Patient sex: M
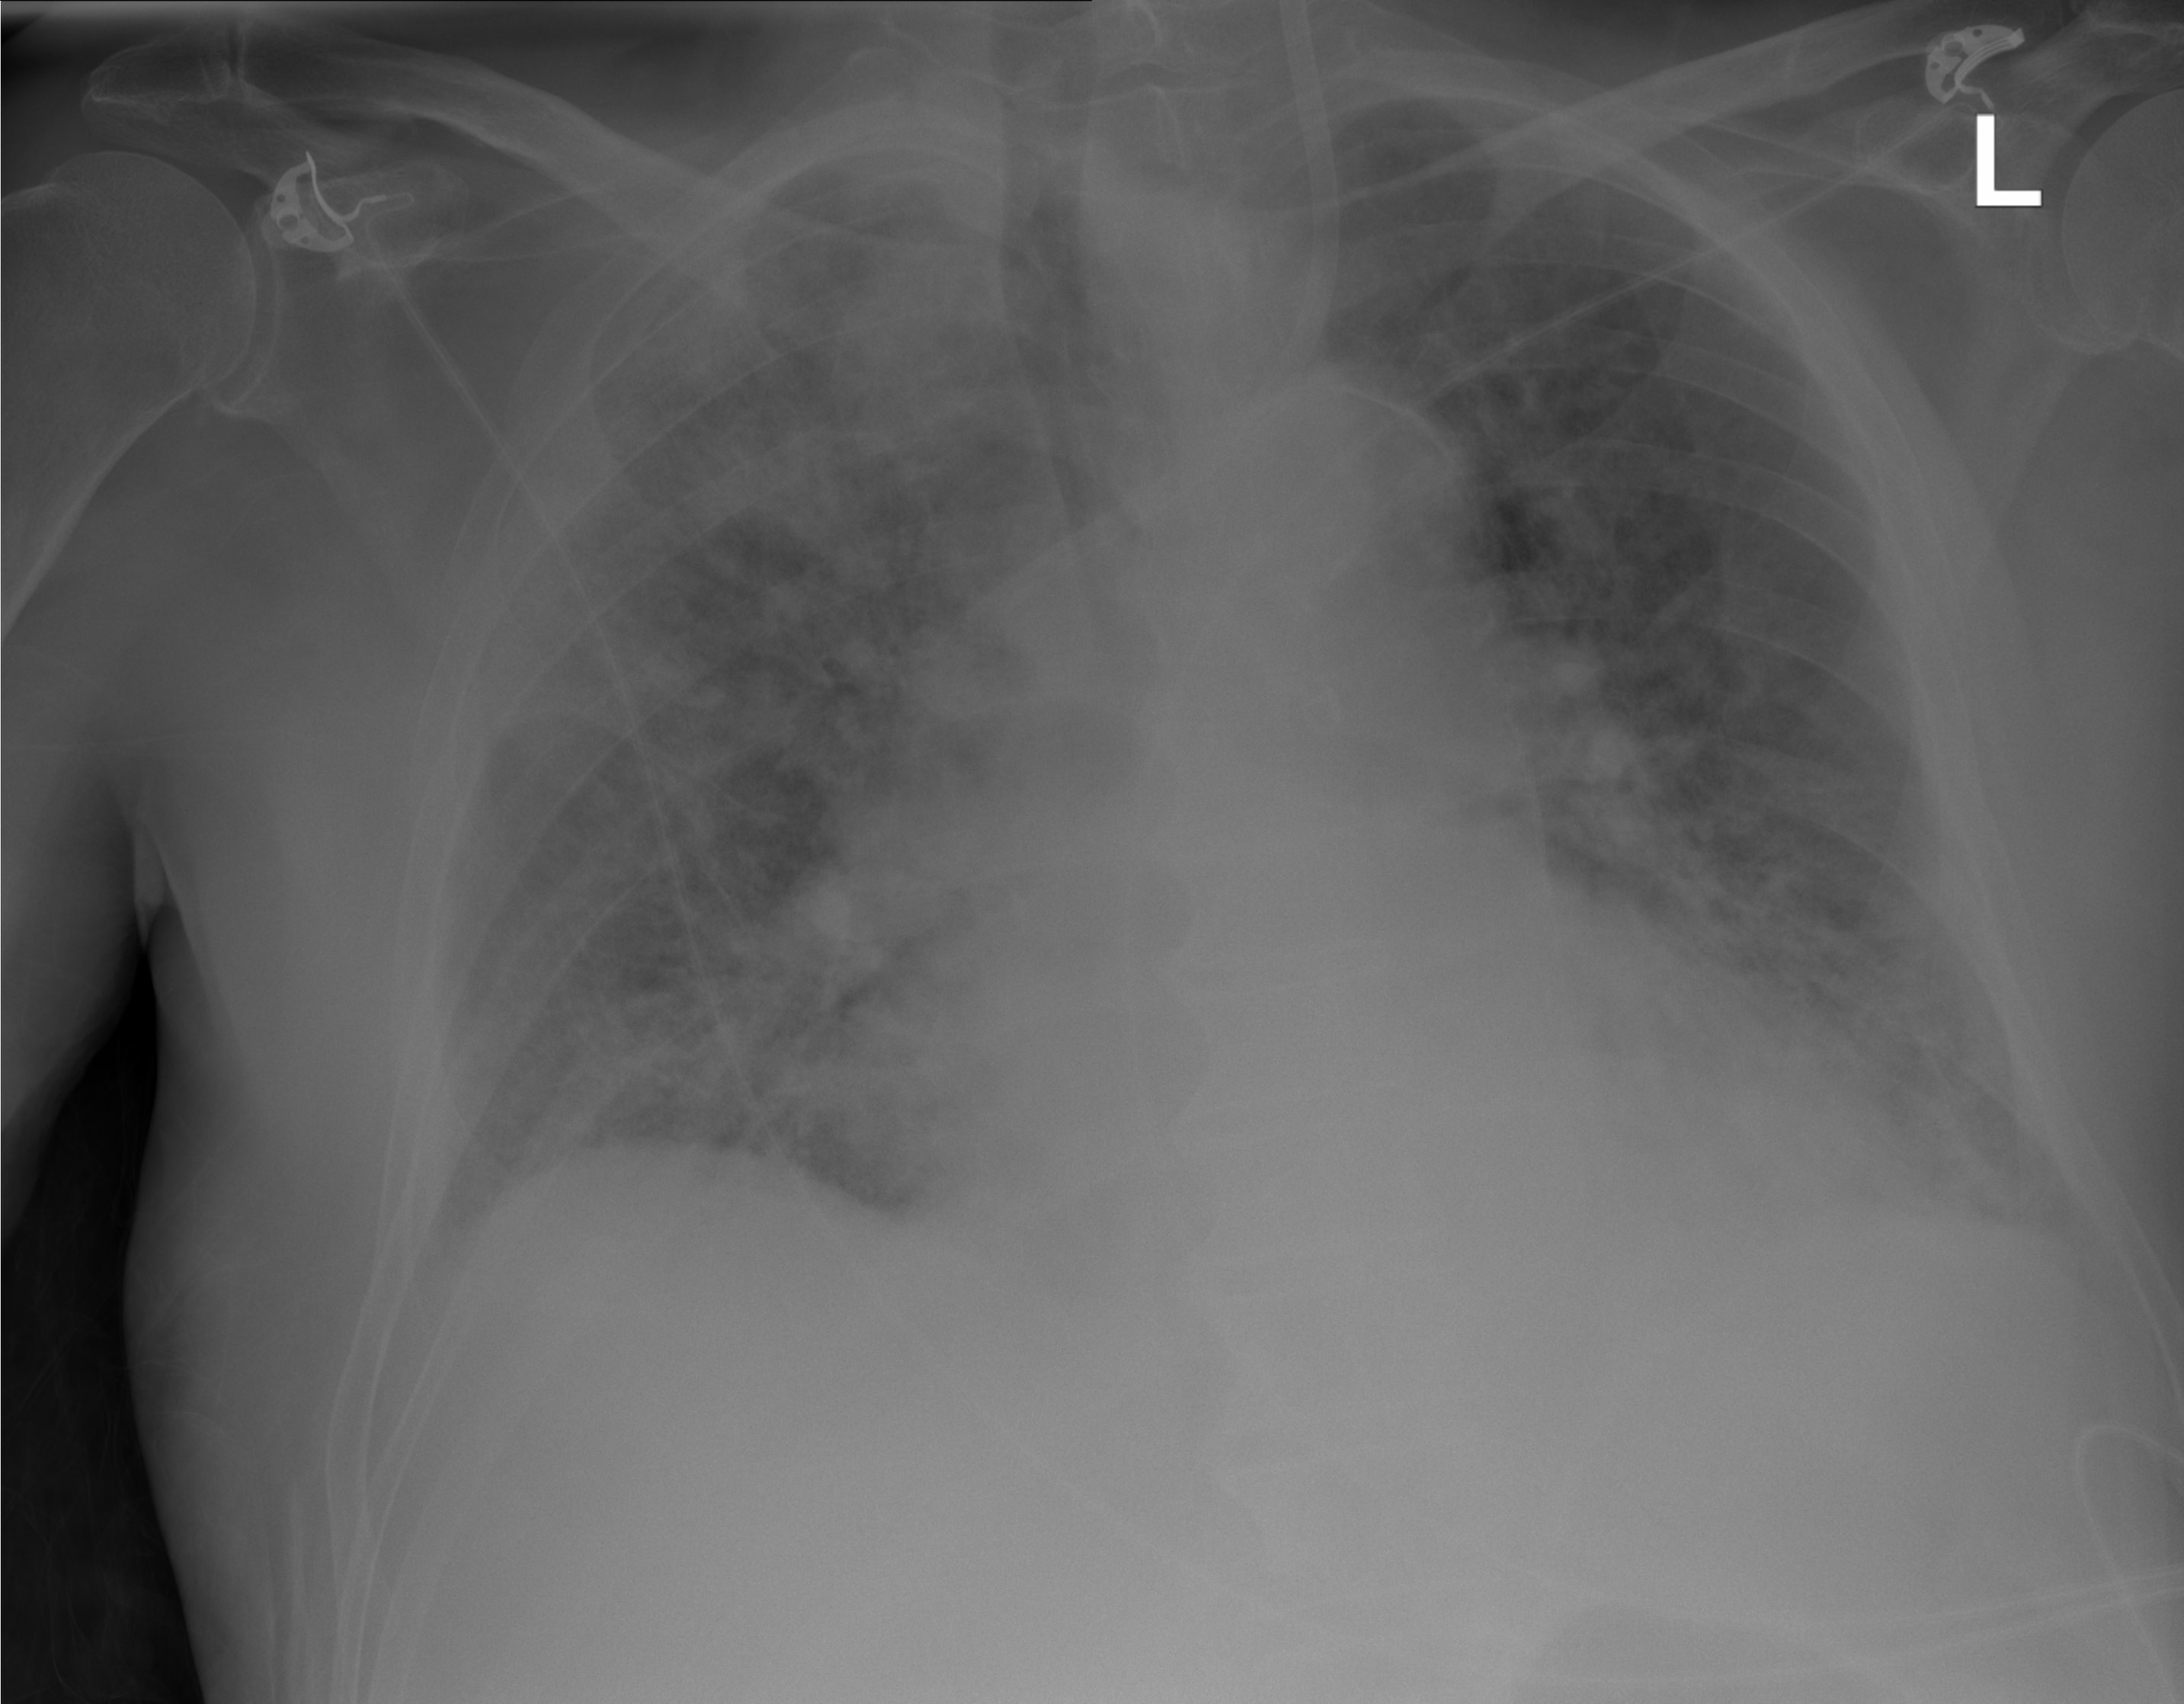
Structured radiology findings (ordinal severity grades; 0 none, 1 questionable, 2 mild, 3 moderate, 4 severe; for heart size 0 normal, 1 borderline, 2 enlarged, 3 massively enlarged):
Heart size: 2
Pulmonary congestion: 2
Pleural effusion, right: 0
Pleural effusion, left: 0
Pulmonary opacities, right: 3
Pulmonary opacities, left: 2
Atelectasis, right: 0
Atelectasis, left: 2